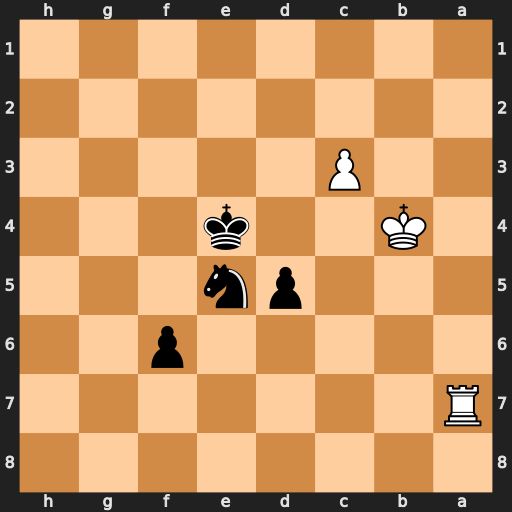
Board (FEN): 8/R7/5p2/3pn3/1K2k3/2P5/8/8
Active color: b
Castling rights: -
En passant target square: -
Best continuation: Nc6+ Kb3 Nxa7